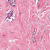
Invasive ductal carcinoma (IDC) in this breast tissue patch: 1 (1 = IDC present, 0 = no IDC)